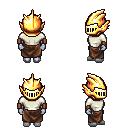
a pixel art fantasy rpg character, female body template, dark elf, purple skin, white long-sleeve shirt, robe skirt, brunette parted hairstyle, gold helm, leather bracers, white slippers, four views (front, back, left, right), 2x2 character sprite sheet, small pixel art, hard edges, no anti-aliasing